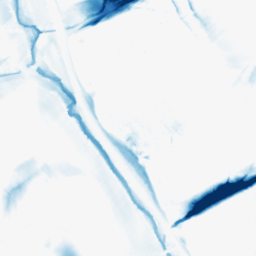
Category: morphological
Decomposition family: morphological_diamond
Decomposition parameters: operation: closing
radius: 20
Upsampling method: bilinear
Upsampling parameters: scale: 4
Upsampling scale: 4